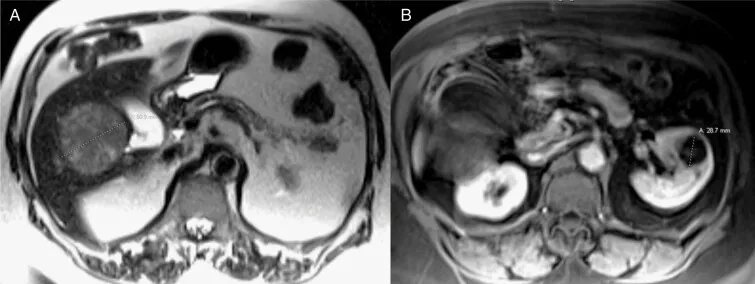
(A) MR on 09/08/2021 shows liver metastasis.
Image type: radiology (mri)